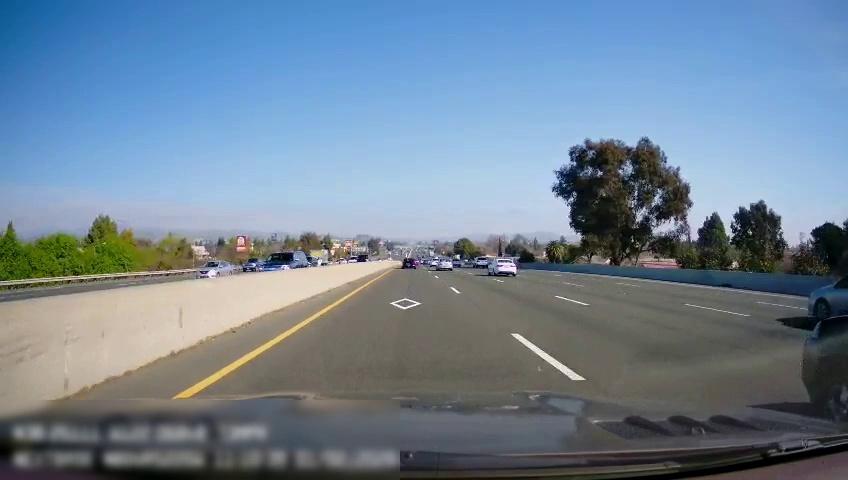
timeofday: Day
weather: Sunny
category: Drivable Space
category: Drivable Space
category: Vehicles | Car
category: Vehicles | Car
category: Vehicles | Other LV
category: Vehicles | Truck
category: Vehicles | SUV
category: Vehicles | Van
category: Vehicles | Truck
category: Vehicles | SUV
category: Vehicles | Car
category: Vehicles | Car
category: Vehicles | Car
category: Vehicles | SUV
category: Vehicles | SUV
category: Vehicles | Car
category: Lanes | Alternate Lane
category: Lanes | Current Lane
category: Lanes | Current Lane
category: Lanes | Alternate Lane
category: Lanes | Alternate Lane
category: Lanes | Alternate Lane
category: Lanes | Opposite Lane
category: Lanes | Opposite Lane